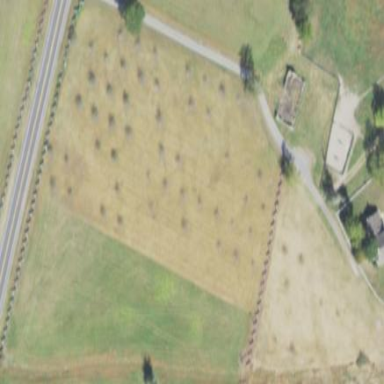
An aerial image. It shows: Orchard.